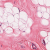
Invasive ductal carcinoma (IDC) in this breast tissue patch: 0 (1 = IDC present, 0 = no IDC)